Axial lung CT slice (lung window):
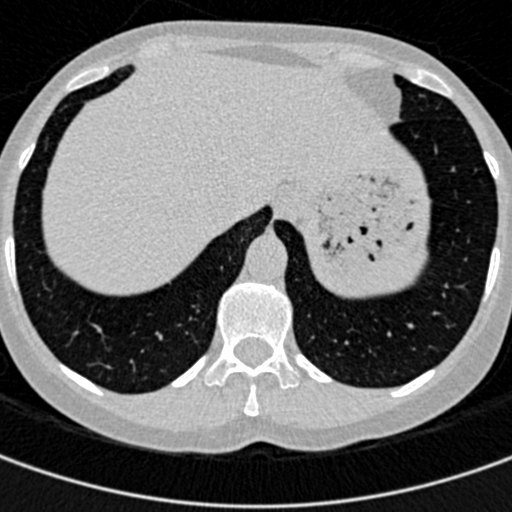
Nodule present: no